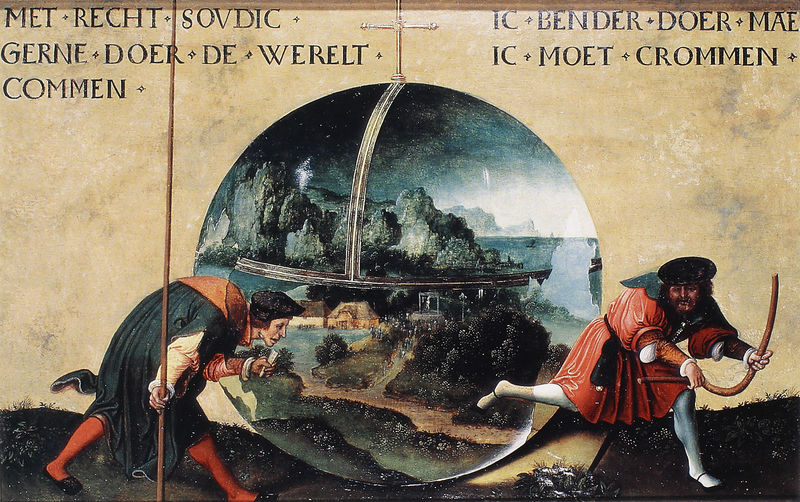
Titel: Allegorie der Welt
Künstler: Unbekannter Meister
Institution: Isselburg, Fürst zu Salm-Salm, Museum Wasserburg Anholt
Schlagwörter: berg, blau, felsen, himmel, fluss, see, glas, holz, männer, schwarz, gebäude, rot, weg, beige, kappe, häuser, mantel, gebeugt, wald, rund, schrift, bogen, stab, laufen, hat, lanze, wandmalerei, deutsch, kreuz, text, rennen, kugel, insignie, erdkugel, harp, mountain, water, trees, gebückt, grass, welt, cross, cape, weltkugel, himmer, shoe, rote strümpfe, circle, rainbow, reichsapfel, glaskugel, sphäre, humanismus, stick, mural, latin, leg, landsschaft, kugel insignien, murtal